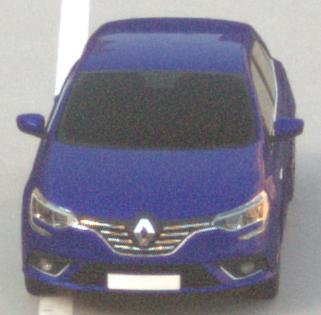
Make: Renault
Model: Mégane ENERGY TCe 100
Detailed model: Mégane (IV)
Model produced from: 2016/03
Model produced until: 2018/08
Doors: 5
Color: blue
Road condition: dry road
Daytime: sunrise or sunset
Contrast: low contrast